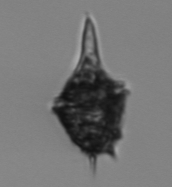
Label: Amylax